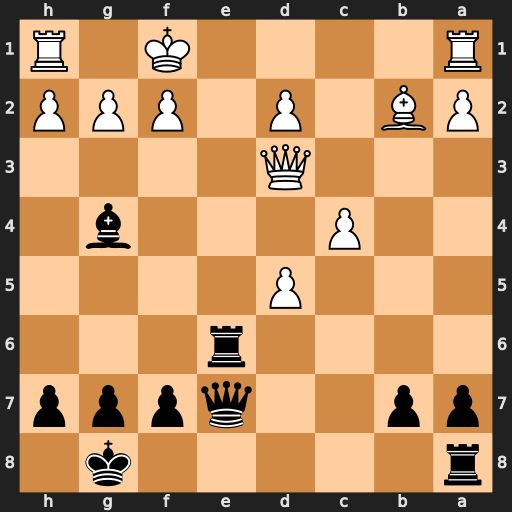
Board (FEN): r5k1/pp2qppp/4r3/3P4/2P3b1/3Q4/PB1P1PPP/R4K1R
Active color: b
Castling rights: -
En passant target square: -
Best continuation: Be2+ Kg1 Bxd3